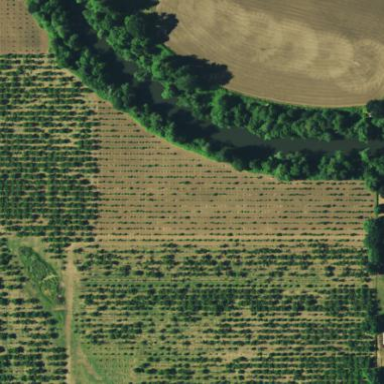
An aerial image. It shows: Orchard.